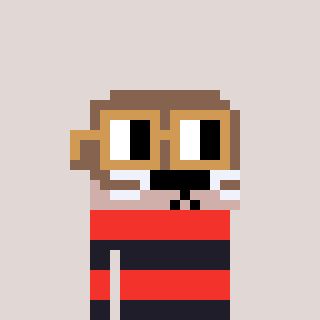
a pixel art character with square brown glasses, a otter-shaped head and a grayscale-colored body on a warm background